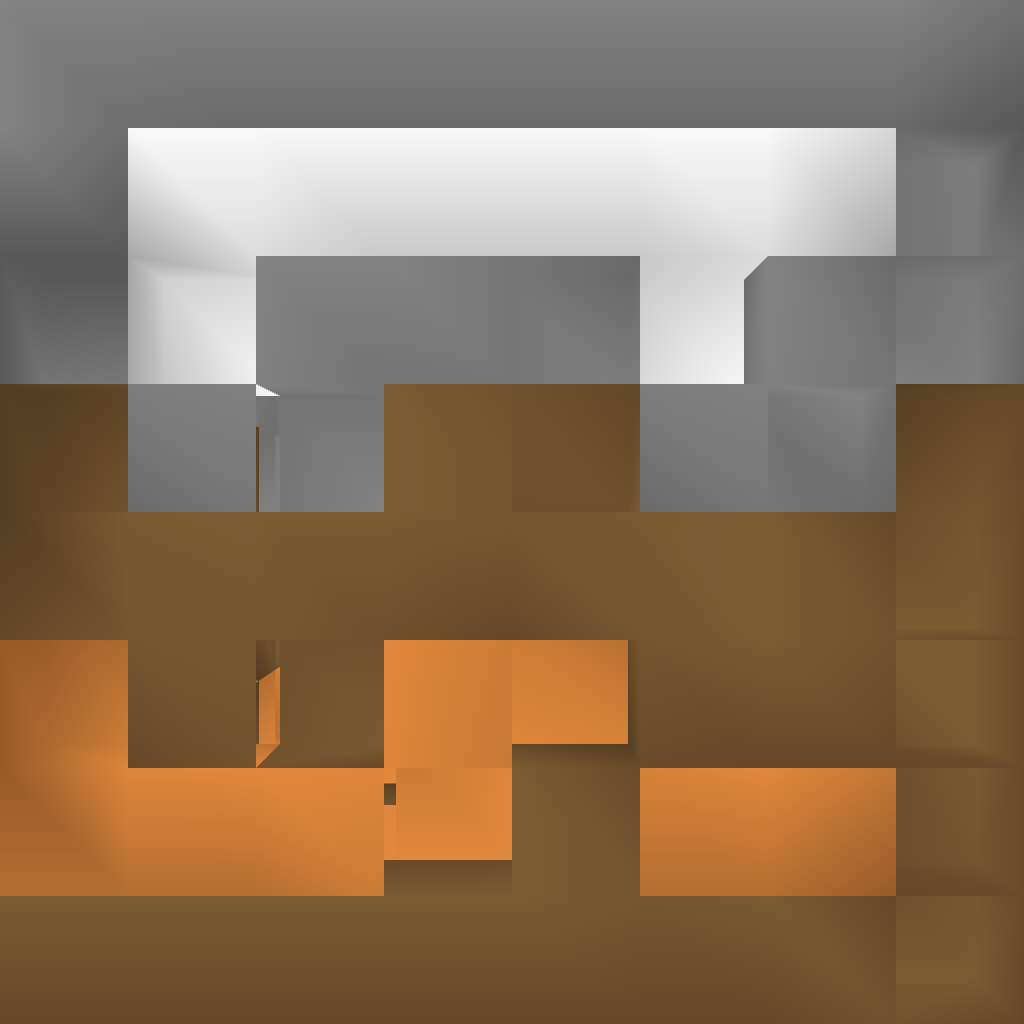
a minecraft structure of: CakeHead bad low quality